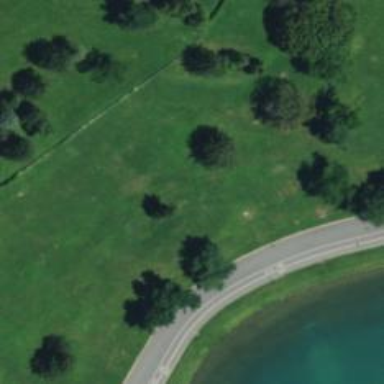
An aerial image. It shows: Disc golf hole.